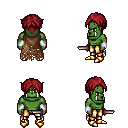
a pixel art fantasy rpg character, male body template, orc, green skin, brown tattered cape, gold greaves, brunette parted hairstyle, white cloth bracers, gold boots, dagger, four views (front, back, left, right), 2x2 character sprite sheet, small pixel art, hard edges, no anti-aliasing